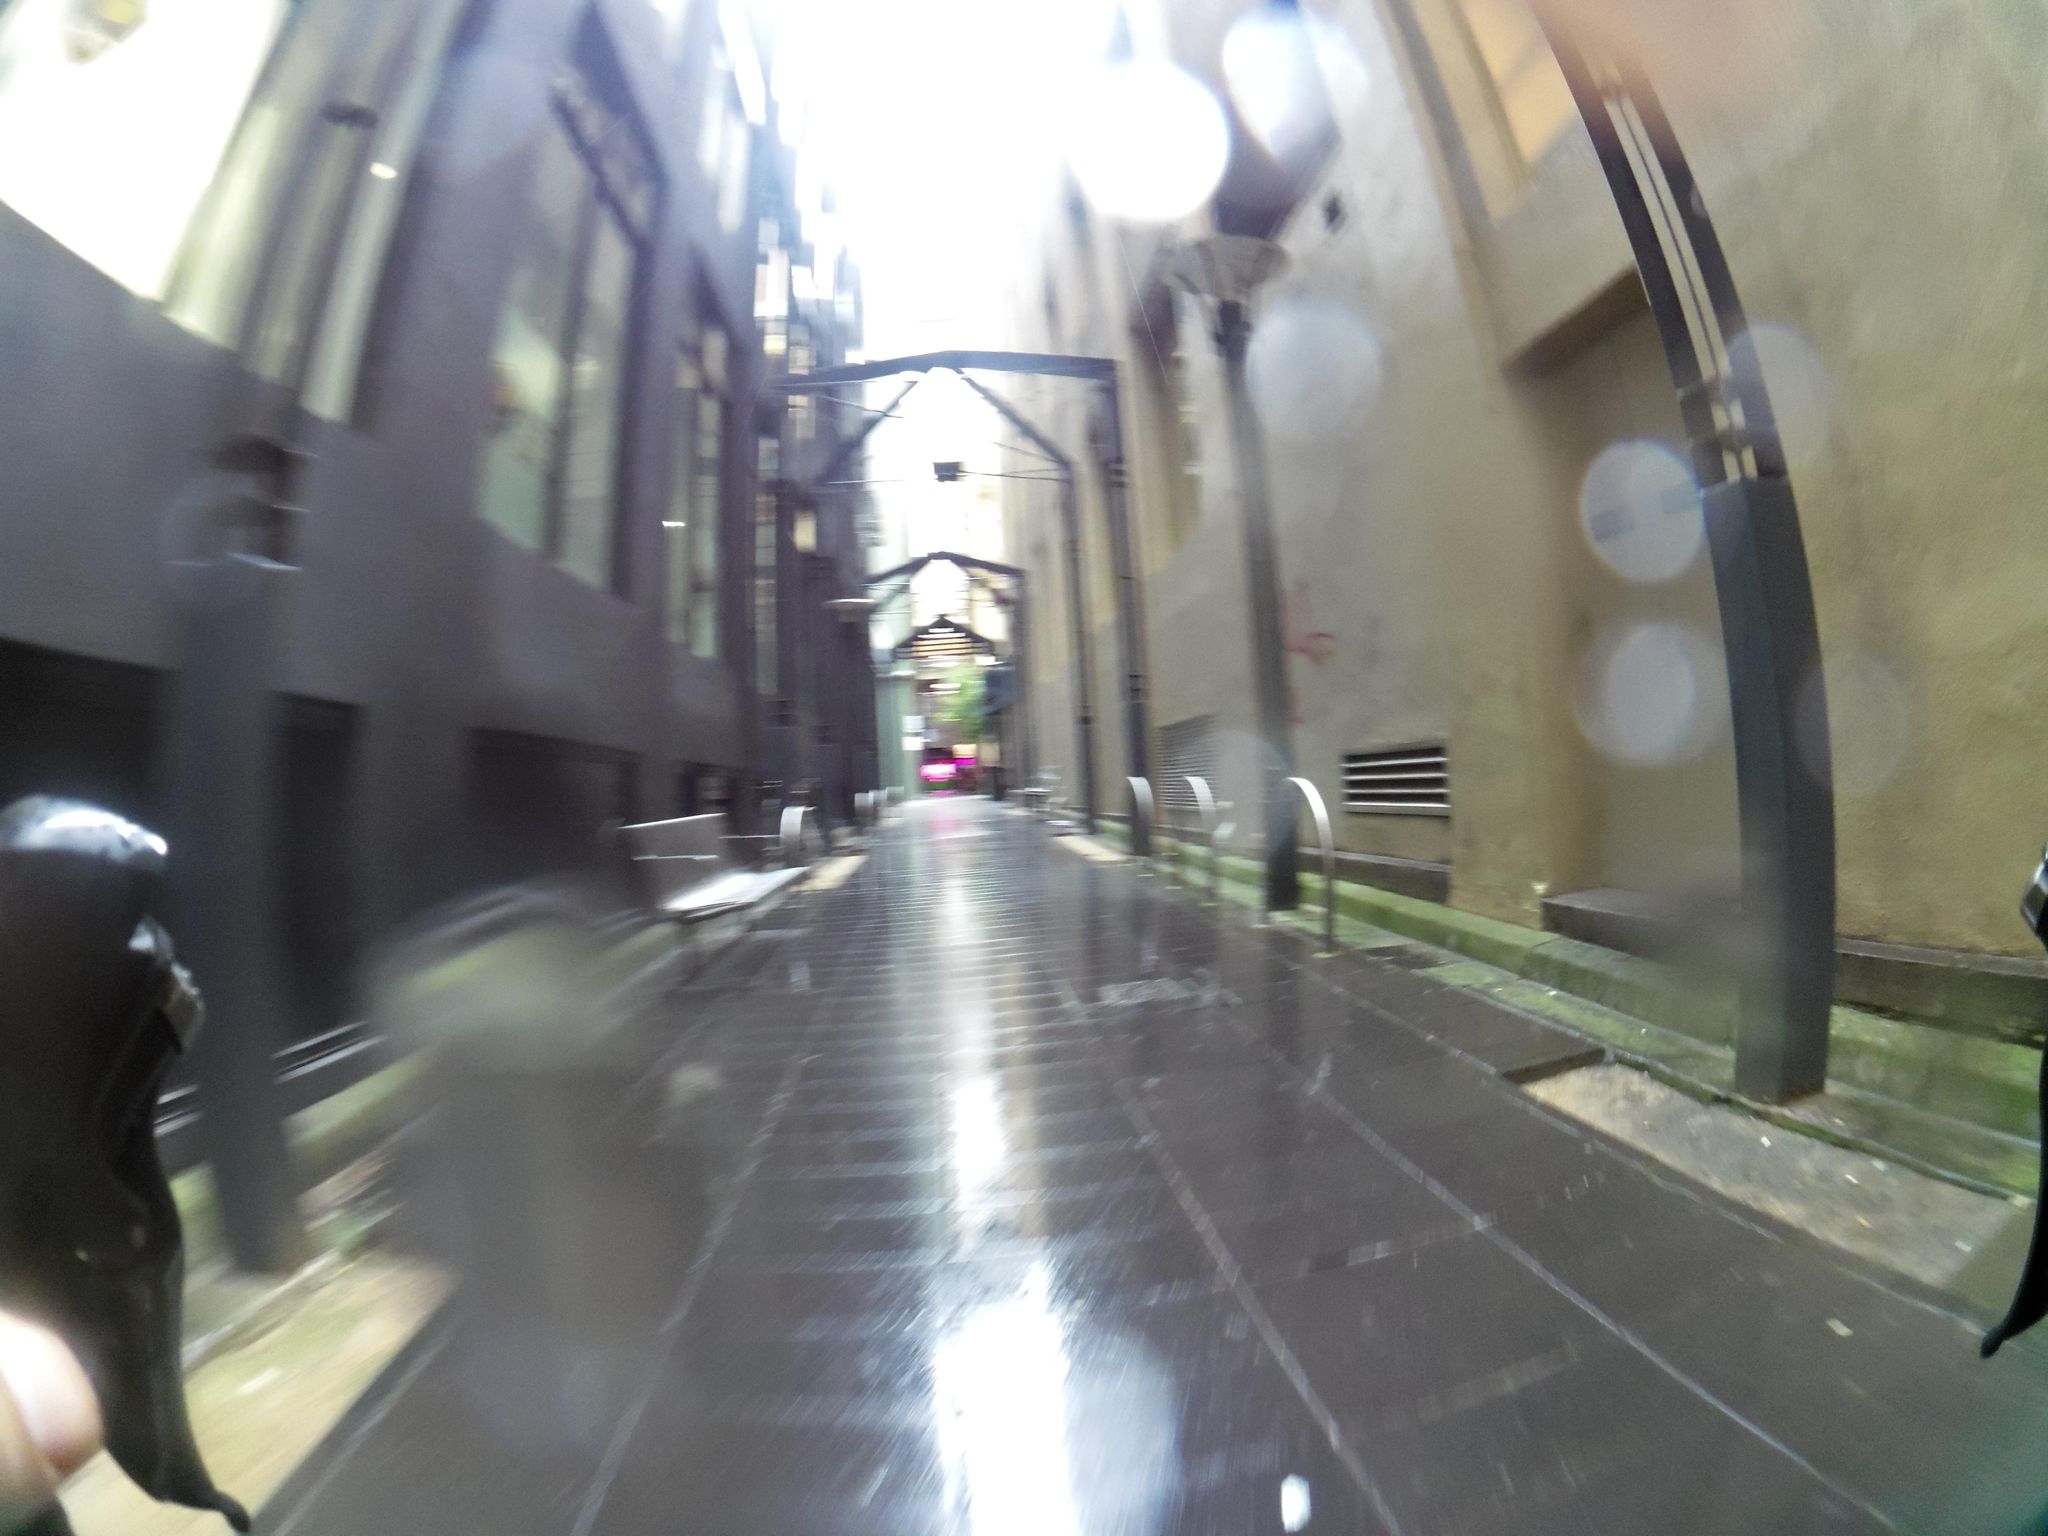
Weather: rainy
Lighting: day
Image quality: slightly poor
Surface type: cycling surface
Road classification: footway, corridor, pedestrian
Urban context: urban centre
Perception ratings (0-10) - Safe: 4.36, Lively: 6.38, Beautiful: 5.74, Boring: 7.82, Depressing: 6.29, Wealthy: 3.26